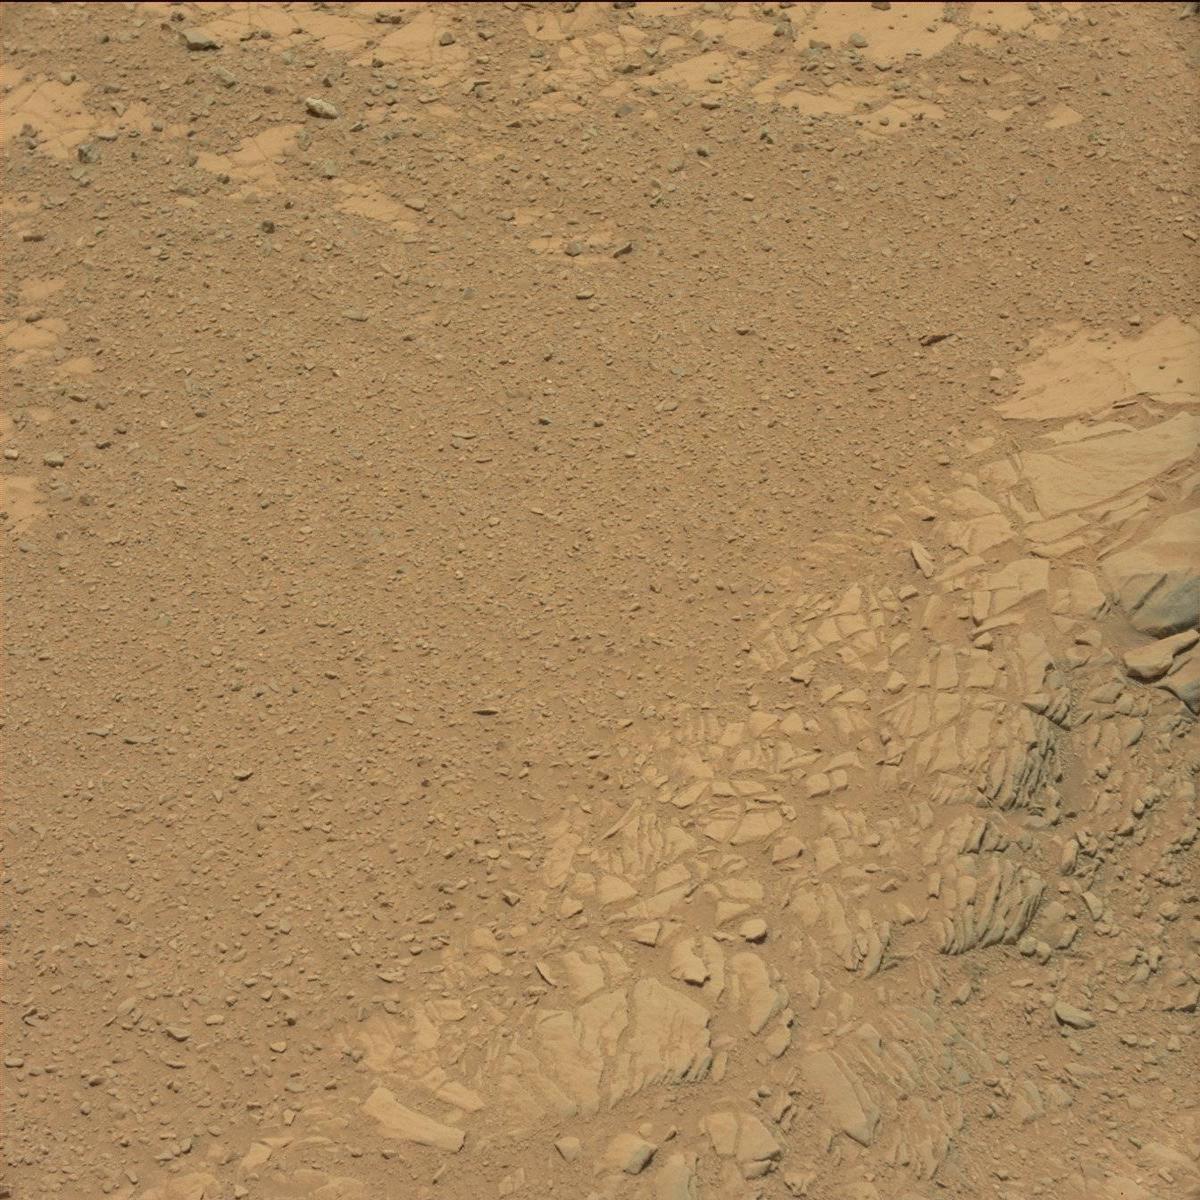
Terrain classes present: Bedrock, Sand / Soil